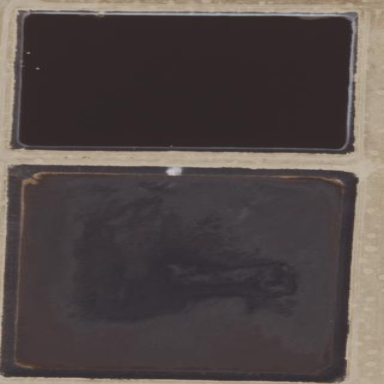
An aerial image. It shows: Reservoir containing sewage water.